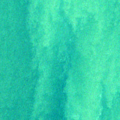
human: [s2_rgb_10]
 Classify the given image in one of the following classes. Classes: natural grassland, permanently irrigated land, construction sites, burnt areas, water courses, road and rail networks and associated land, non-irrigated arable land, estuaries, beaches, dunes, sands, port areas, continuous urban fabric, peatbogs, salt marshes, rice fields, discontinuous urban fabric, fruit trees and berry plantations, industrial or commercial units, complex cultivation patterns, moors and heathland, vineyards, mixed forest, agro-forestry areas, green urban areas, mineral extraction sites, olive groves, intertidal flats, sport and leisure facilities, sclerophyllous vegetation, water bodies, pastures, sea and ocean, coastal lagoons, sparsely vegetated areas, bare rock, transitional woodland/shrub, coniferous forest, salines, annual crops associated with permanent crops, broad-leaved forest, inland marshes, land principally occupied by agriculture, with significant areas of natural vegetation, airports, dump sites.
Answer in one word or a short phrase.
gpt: sea and ocean